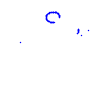
Particle: pion